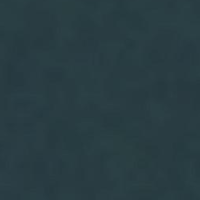
EUNIS habitat code: 14
Species observed at this site:
Phalacrocorax carbo
Anas platyrhynchos
Podiceps cristatus